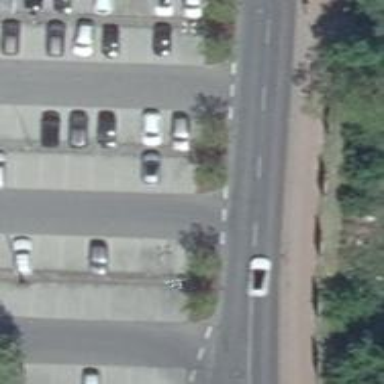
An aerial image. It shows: Parking aisle service road with diagonal parking lanes on both sides. The surface is asphalt.